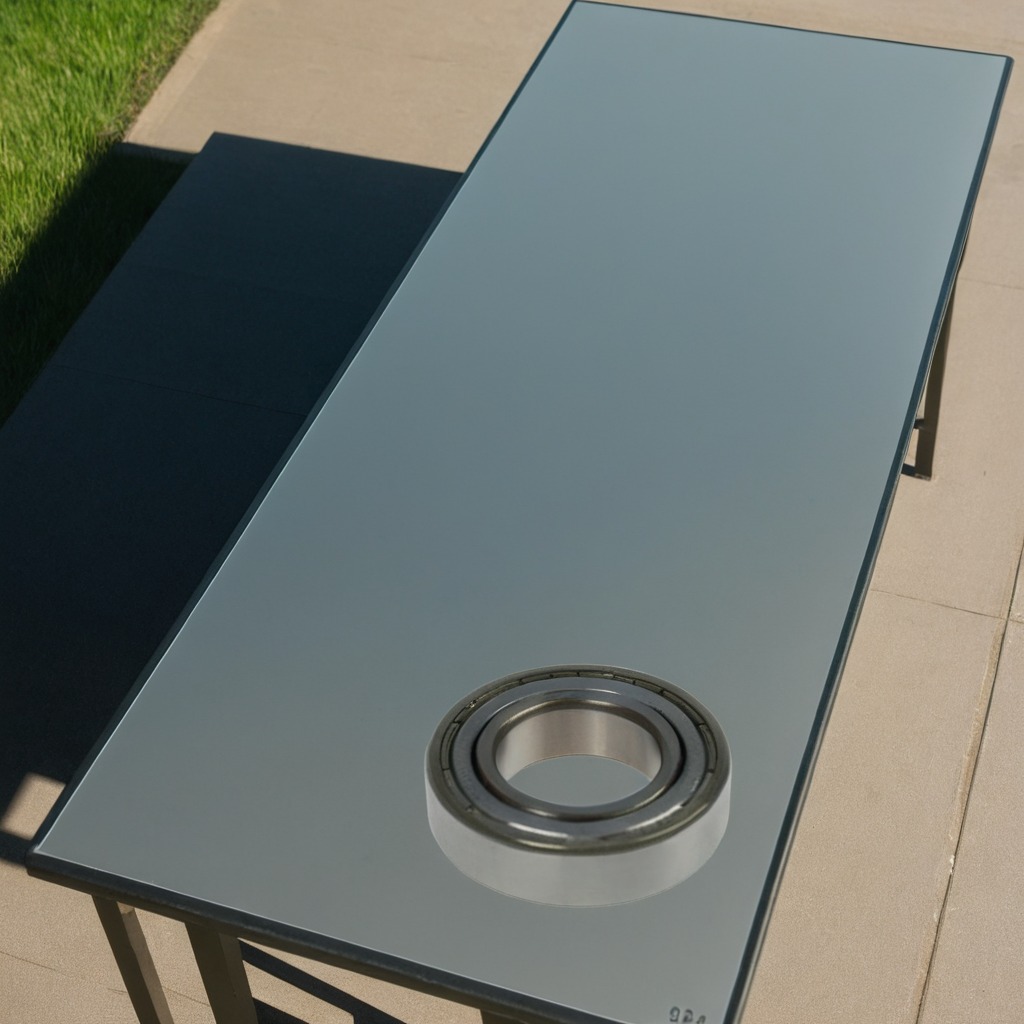
A metal ball bearing is lying on a textured surface.